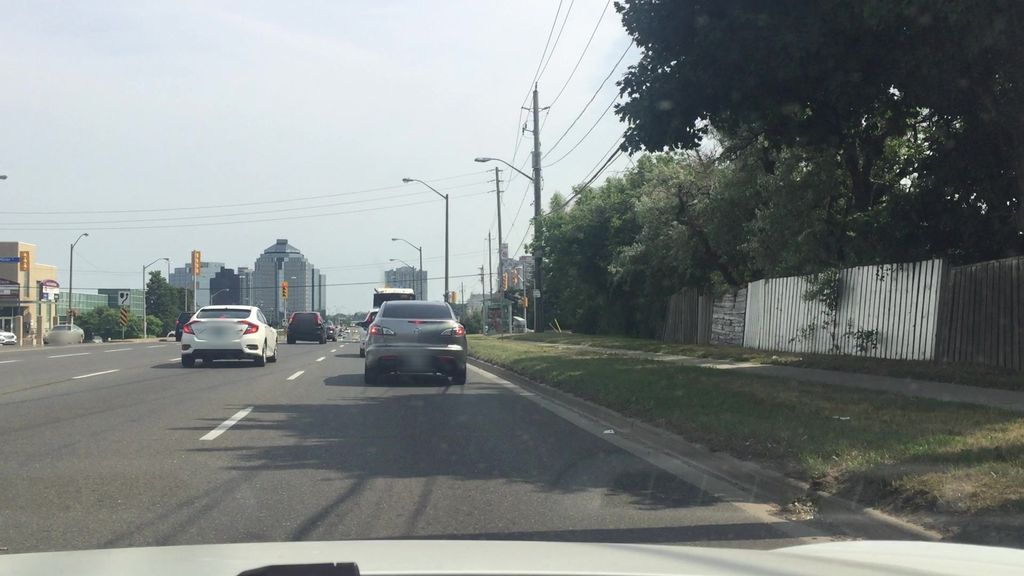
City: toronto